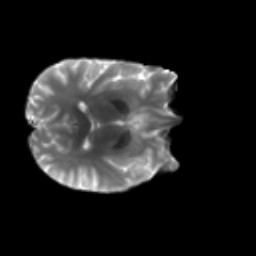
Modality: T2w
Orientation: axial
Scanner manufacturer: siemens
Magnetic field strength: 3 T
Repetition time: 4.16 s
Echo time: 0.0806 s